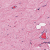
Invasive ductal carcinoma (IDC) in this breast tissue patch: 0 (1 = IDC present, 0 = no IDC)